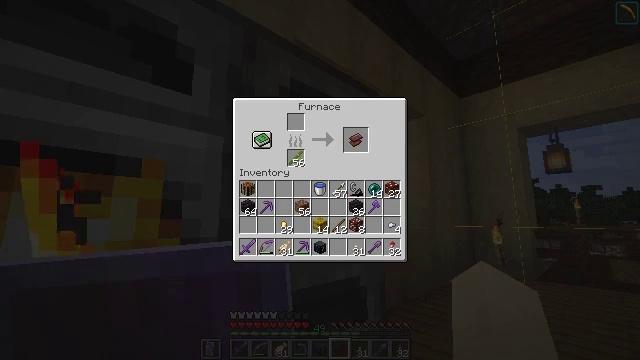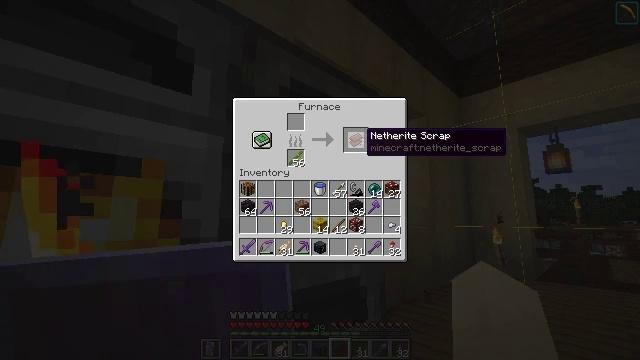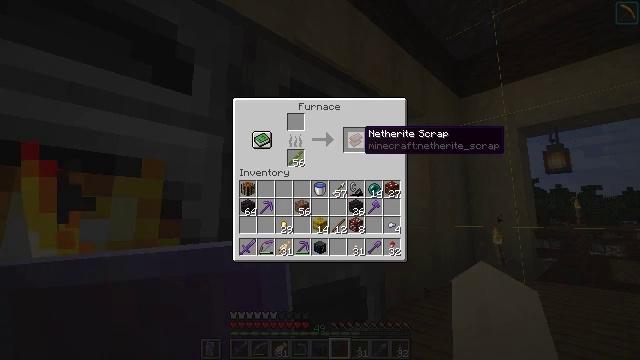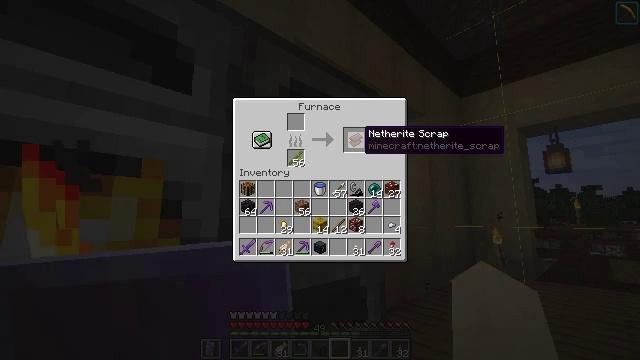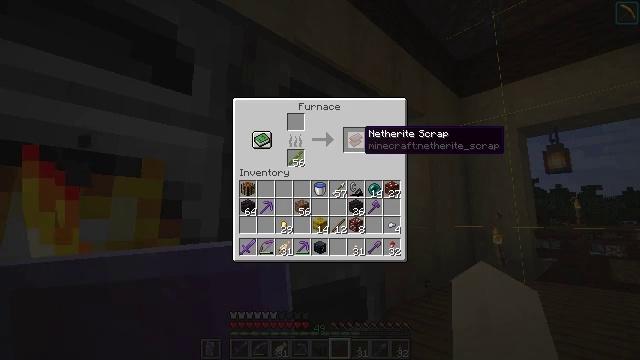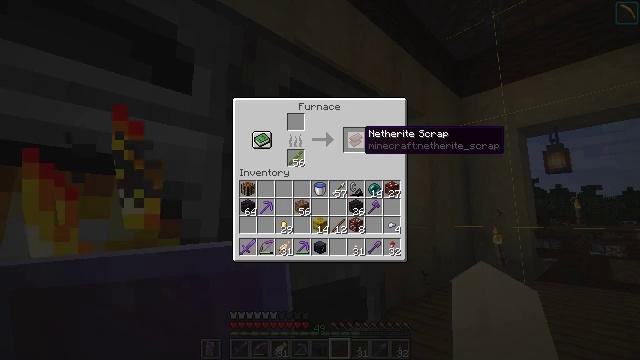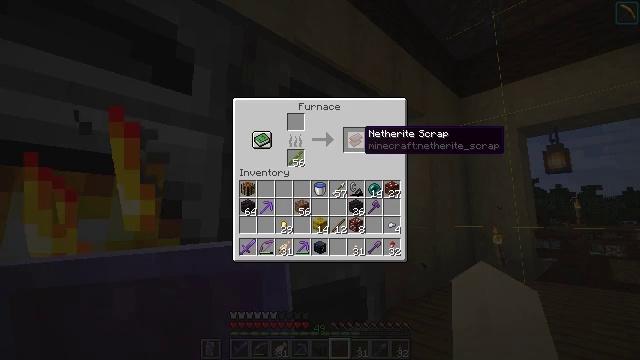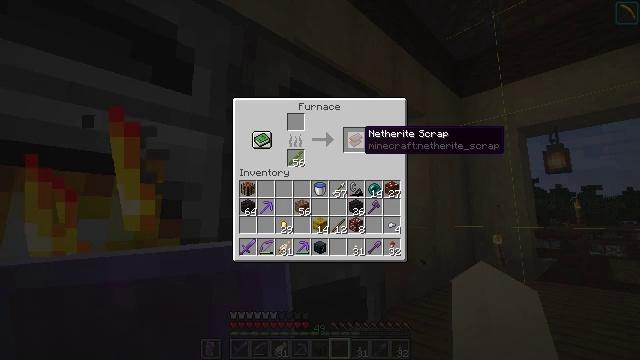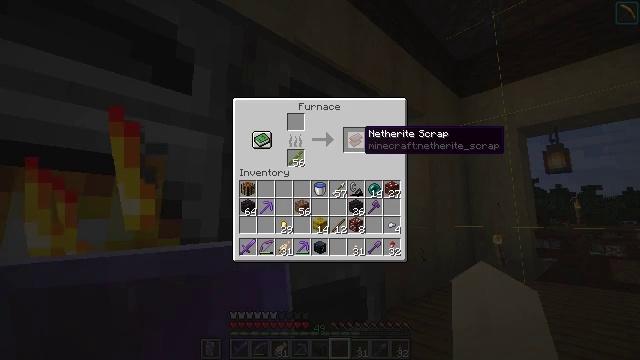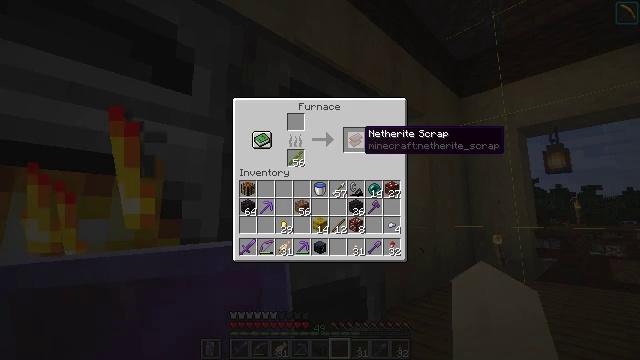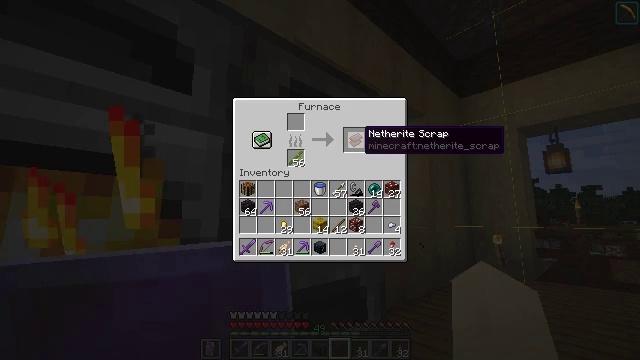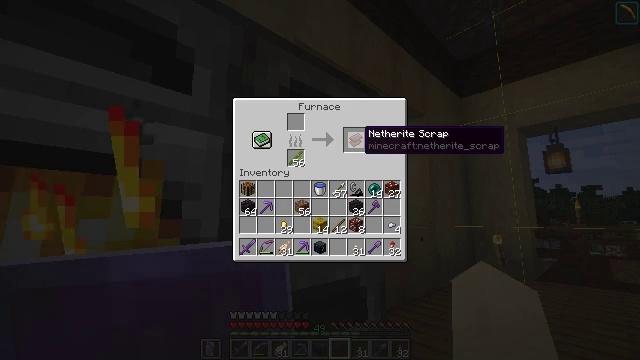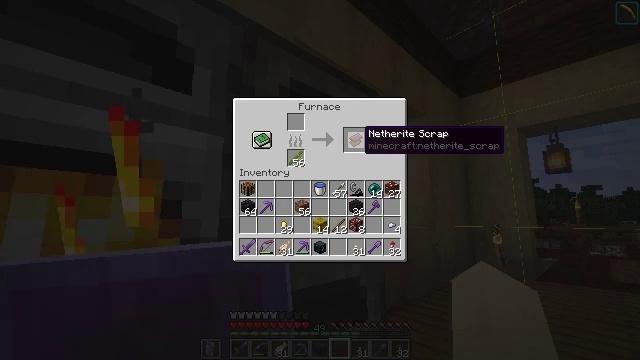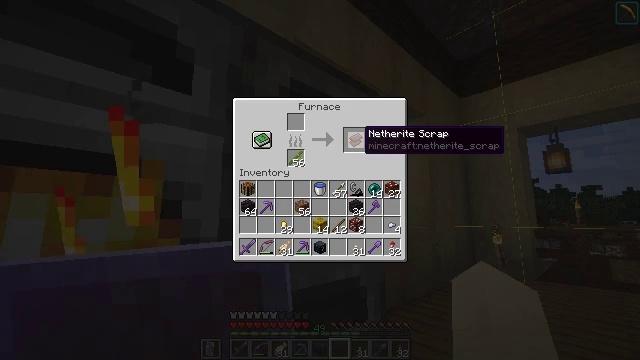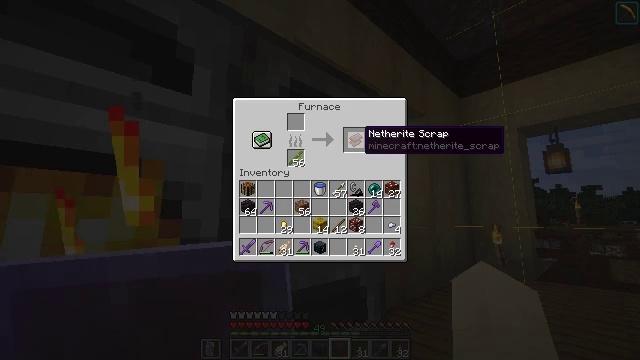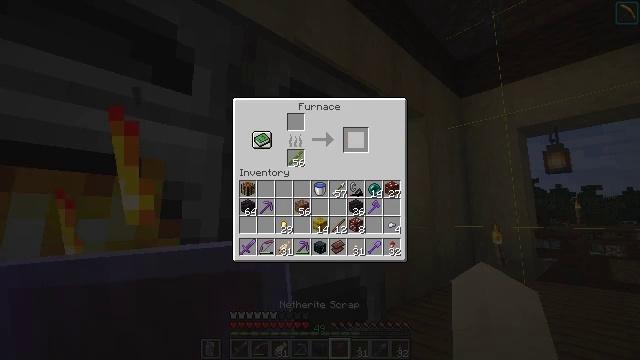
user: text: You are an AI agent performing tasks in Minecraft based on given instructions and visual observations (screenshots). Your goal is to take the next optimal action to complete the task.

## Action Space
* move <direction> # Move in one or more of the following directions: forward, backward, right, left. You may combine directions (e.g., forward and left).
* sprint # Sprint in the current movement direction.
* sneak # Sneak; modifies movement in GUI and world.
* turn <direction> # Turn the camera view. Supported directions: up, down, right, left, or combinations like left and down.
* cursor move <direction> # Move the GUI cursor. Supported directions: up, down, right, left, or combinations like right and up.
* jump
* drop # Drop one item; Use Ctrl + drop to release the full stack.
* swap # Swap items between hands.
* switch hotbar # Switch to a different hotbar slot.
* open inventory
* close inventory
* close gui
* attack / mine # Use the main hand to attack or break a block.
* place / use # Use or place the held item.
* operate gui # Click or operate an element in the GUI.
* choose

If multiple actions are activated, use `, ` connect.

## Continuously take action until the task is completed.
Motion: motion action
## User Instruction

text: Gain netherite scrap by cooking ancient debris in the furnace.
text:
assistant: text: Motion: sneak
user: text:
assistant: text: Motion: sneak
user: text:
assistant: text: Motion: sneak
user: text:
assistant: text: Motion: sneak
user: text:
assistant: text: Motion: sneak
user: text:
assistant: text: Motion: sneak
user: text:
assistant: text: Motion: sneak
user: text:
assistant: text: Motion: sneak
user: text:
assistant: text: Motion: sneak
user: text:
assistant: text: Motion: sneak
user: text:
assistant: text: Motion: sneak
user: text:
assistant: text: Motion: sneak
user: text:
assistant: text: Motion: sneak
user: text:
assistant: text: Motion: sneak
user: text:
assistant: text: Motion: sneak, operate gui
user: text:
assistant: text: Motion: sneak, operate gui
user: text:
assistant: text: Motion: sneak, operate gui
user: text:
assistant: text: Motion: sneak
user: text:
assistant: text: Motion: no_op
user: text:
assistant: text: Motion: no_op
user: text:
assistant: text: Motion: no_op
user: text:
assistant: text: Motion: no_op
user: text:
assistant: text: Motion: no_op
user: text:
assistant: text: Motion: no_op
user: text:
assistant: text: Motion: no_op
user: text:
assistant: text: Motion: close gui
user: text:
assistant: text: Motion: no_op
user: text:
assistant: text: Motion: no_op
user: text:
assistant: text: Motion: no_op
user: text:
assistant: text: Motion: no_op